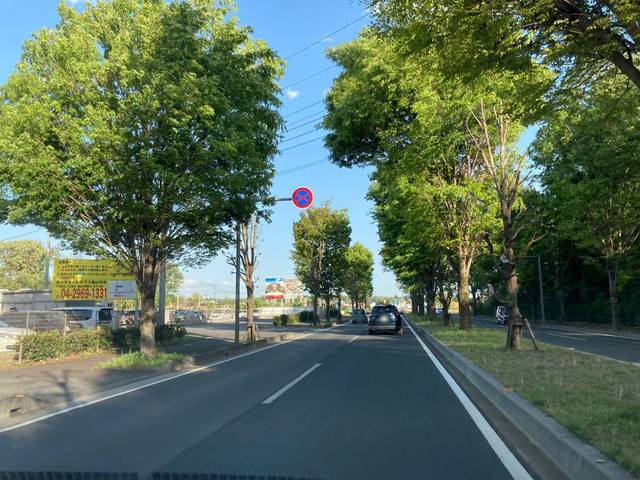
Region: Japan
Coordinates: 35.84, 139.459